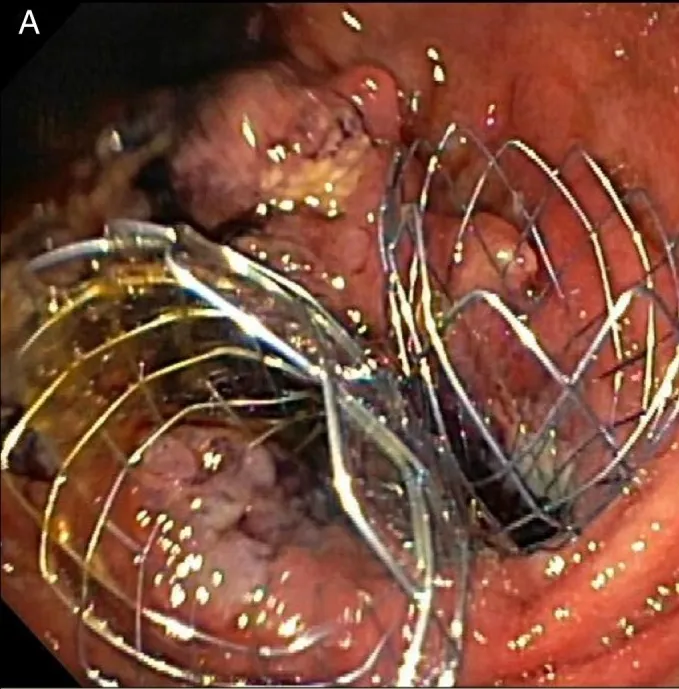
(A) Afferent and efferent limb stents.
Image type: endoscopy (gi_endoscopy)